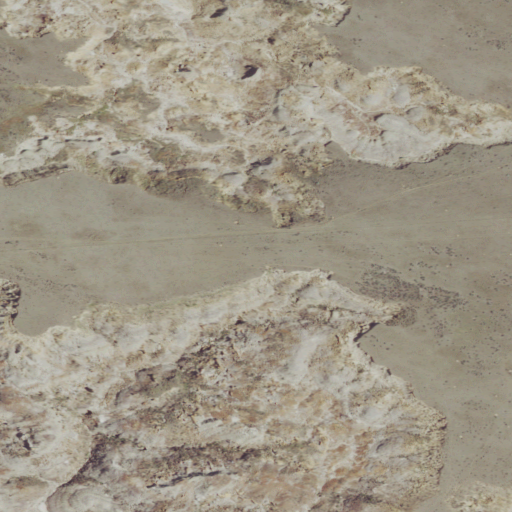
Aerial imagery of bench in Montana named Lonnies Bench containing grassland and shrub